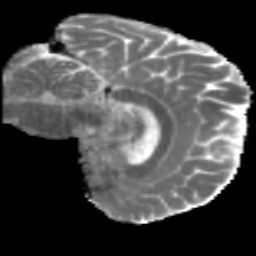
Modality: MD
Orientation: sagittal
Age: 46
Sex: male
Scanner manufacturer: siemens
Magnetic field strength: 3 T
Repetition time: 5 s
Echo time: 0.092 s